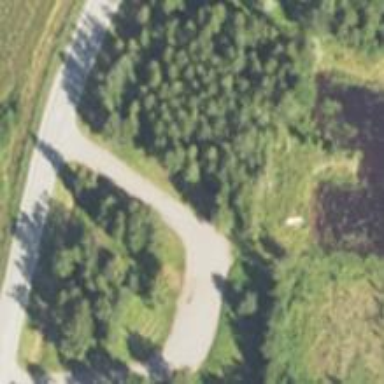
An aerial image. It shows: Rest area along the road.